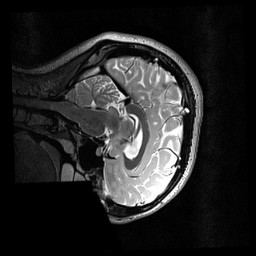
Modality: T2w
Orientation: sagittal
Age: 20
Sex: female
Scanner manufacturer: siemens
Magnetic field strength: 3 T
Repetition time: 3.2 s
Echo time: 0.566 s